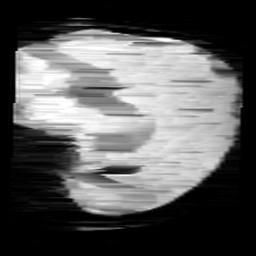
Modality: minIP
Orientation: sagittal
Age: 9
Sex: female
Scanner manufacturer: siemens
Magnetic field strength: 3 T
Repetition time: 0.027 s
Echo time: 0.02 s